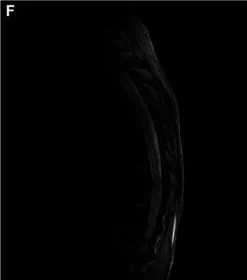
(D-F) Cervicothoracic MRI of the patient in case 1 showed extensive thickening of the cervical and thoracic spinal cord, especially the cervical spinal cord, and an increased signal intensity in T2WI sequence, with slightly patchy enhancement of the lesions on contrast-enhanced scan (10 days after onset).
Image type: radiology (mri)